Interaction volume radius: 5 \u00c5
Interaction volume height: 25 \u00c5
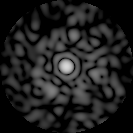
Disorder parameter: 0.8176